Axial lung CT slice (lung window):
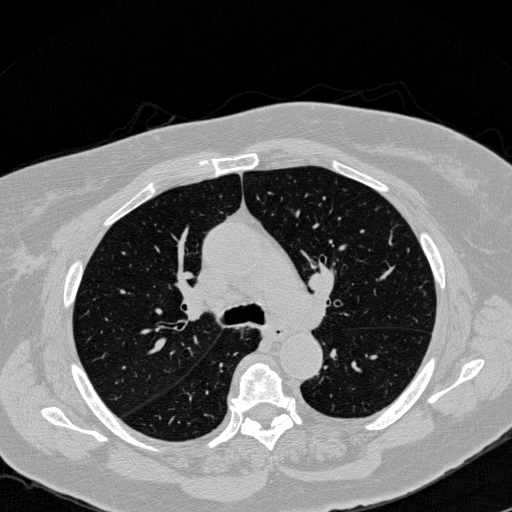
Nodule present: no